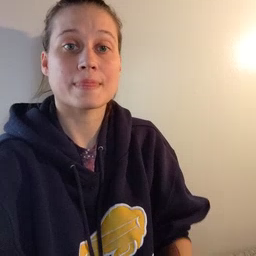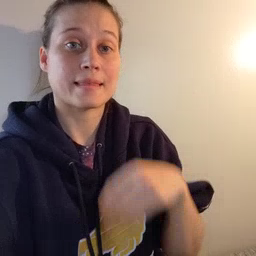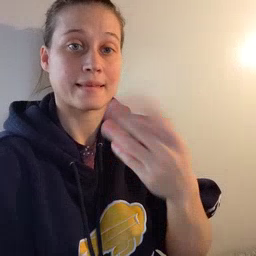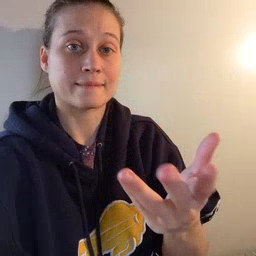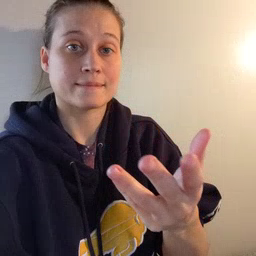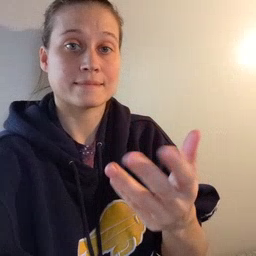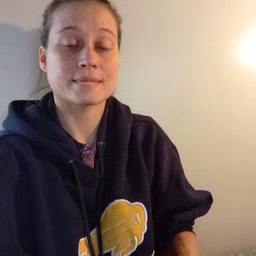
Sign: give